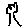
Label: tree